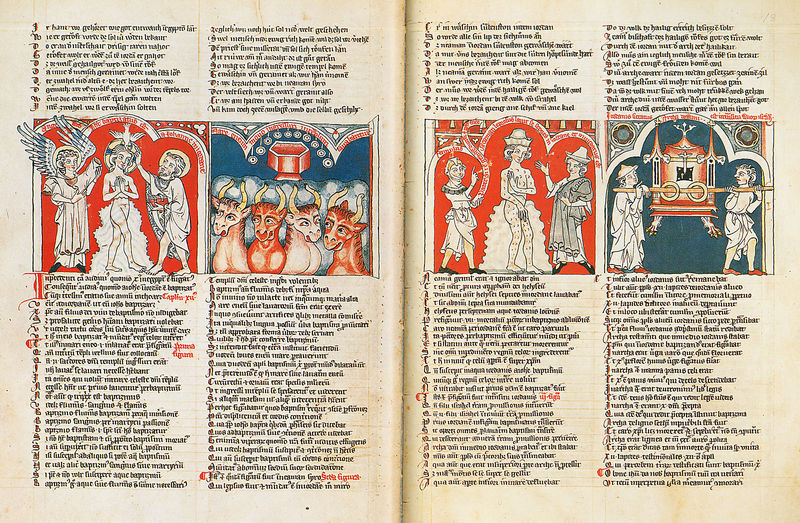
Titel: Codex Cremifanensis 243
Schlagwörter: akt, blau, mann, nackt, vogel, hut, hüte, kopfbedeckungen, rot, tiere, leute, mütze, mützen, bibel, johannes, taube, tragen, kühe, vieh, personen, engel, kopfbedeckung, schrift, bilder, spalten, bögen, rinder, narr, buch, nakt, druck, illustration, text, altar, flecken, seiten, nimbus, christus, jesus, mittelalter, heilige, hörner, taufe, ochsen, stier, stiere, szenen, handschrift, zeichnungen, latein, jude, heiliger geist, buchmalerei, sänfte, manuskript, numbus, pest, bundeslade, hornvieh, hornviel